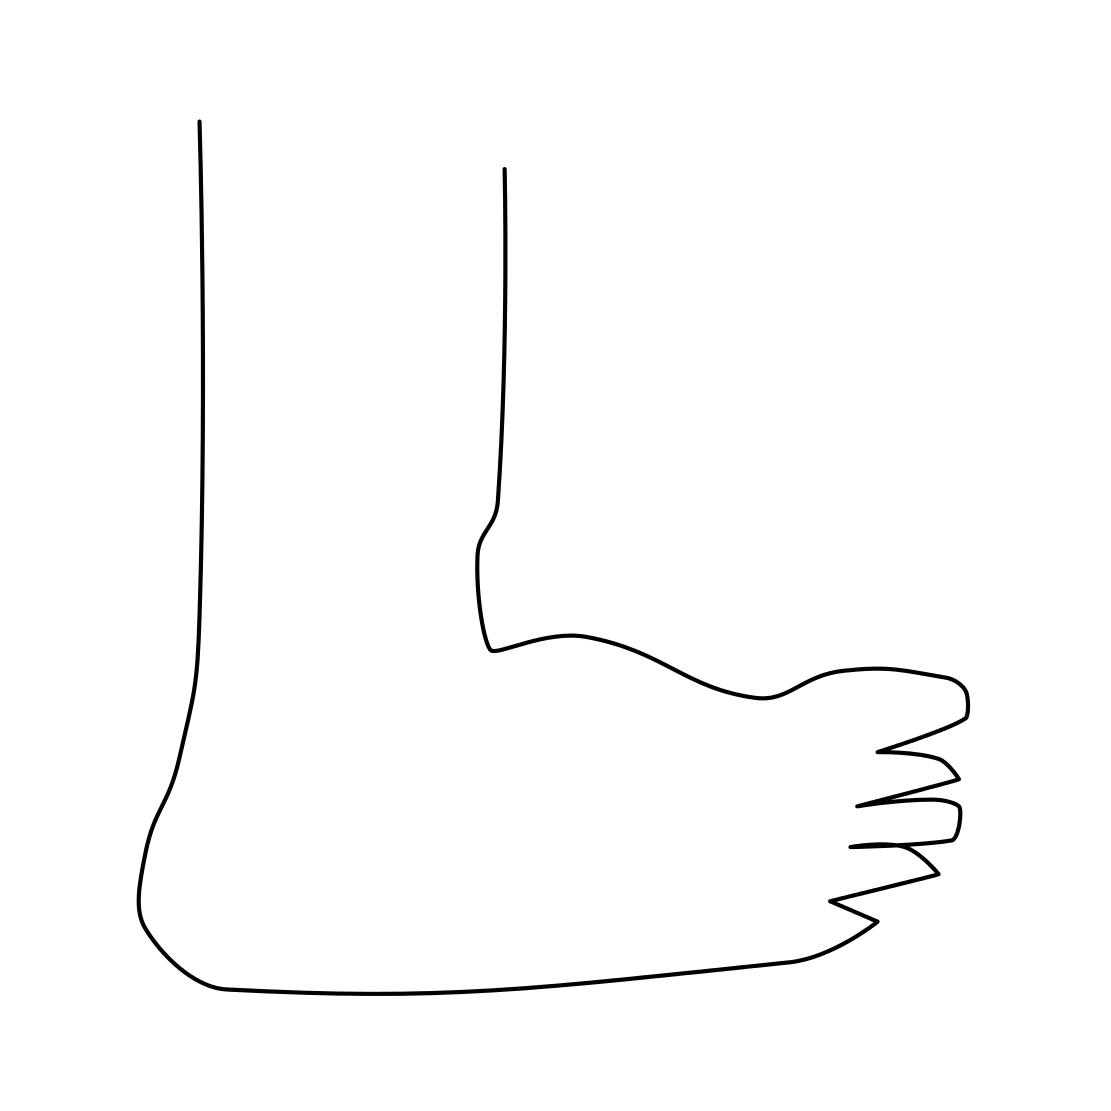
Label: foot